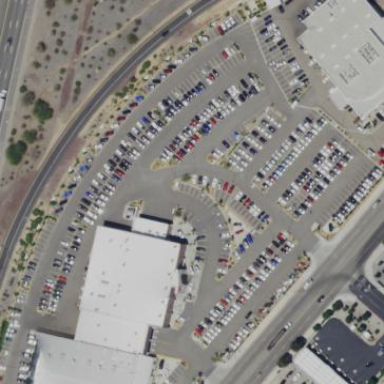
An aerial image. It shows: Retail area.